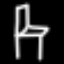
Label: chair